Question:
2 records in above image are from Db, in above table Constraint are (SID and LINE_ITEM_ID),
SID and LINE_ITEM_ID both column are used to find a unique record.
My issues :
I am looking for a query it should fetch the recored from DB depending on conditions
if i search for PART_NUMBER = 'PAU43-IMB-P6'
1. it should fetch one record from DB if search for PART_NUMBER = 'PAU43-IMB-P6', no mater to which SID that item belong to if there is only one recored either under SID =1 or SID = 2.
2. it should fetch one record which is under SID = 2 only, from DB on search for PART_NUMBER = 'PAU43-IMB-P6', if there are 2 items one in SID=1 and other in SID=2.
i am looking for a query which will search for a given part_number depending on Both SID 1 and 2, and it should return value under SID =2 and it can return value under SID=1 only if the there are no records under SID=2 (query has to withstand a load of Million record search).
Thank you
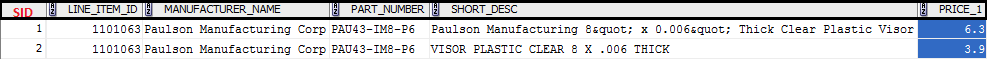
Answer: Well in my case it worked something like this:
'''
select LINE_ITEM_ID,SID,price_1,part_number from (
(select LINE_ITEM_ID,SID,price_1,part_number from Table where SID = 2)
UNION
(select LINE_ITEM_ID,SID,price_1,part_number from Table SID = 1 and line_item_id NOT IN (select LINE_ITEM_ID,SID,price_1,part_number from Table SID = 2)))
'''
This query solved my issue..........